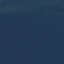
Label: SeaLake